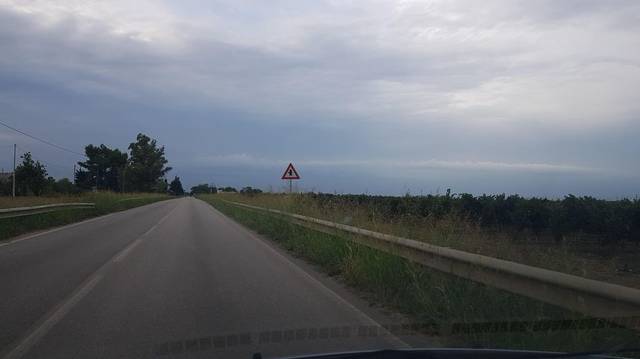
Region: Italy
Coordinates: 40.578, 17.966